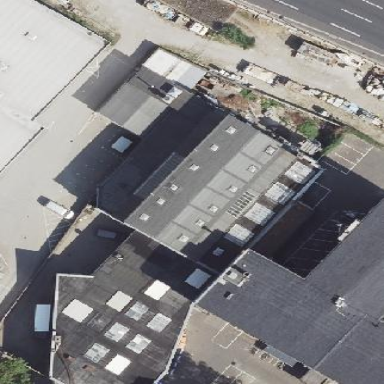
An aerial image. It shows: Industrial building.